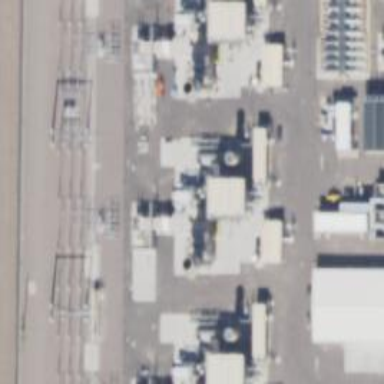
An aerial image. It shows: Gas-powered generator. It is gas turbine type generator.